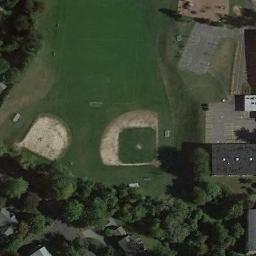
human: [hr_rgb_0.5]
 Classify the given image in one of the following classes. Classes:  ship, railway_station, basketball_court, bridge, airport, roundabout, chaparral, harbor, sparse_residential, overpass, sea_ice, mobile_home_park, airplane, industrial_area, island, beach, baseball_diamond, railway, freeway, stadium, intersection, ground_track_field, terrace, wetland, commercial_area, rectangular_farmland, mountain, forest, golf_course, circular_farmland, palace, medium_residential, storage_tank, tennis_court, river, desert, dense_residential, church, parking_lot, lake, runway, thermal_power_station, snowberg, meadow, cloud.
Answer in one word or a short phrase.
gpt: baseball_diamond